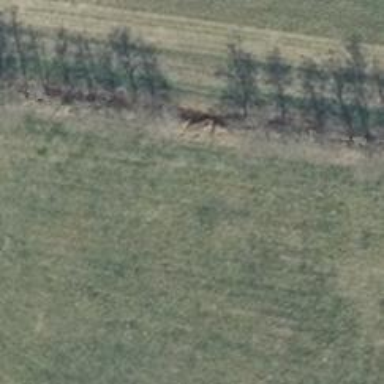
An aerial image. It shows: Row of deciduous broadleaved trees.